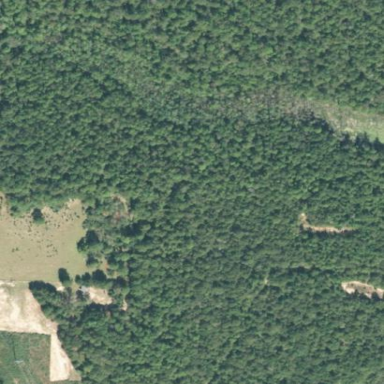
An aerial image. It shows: Mixed leaf woodland.